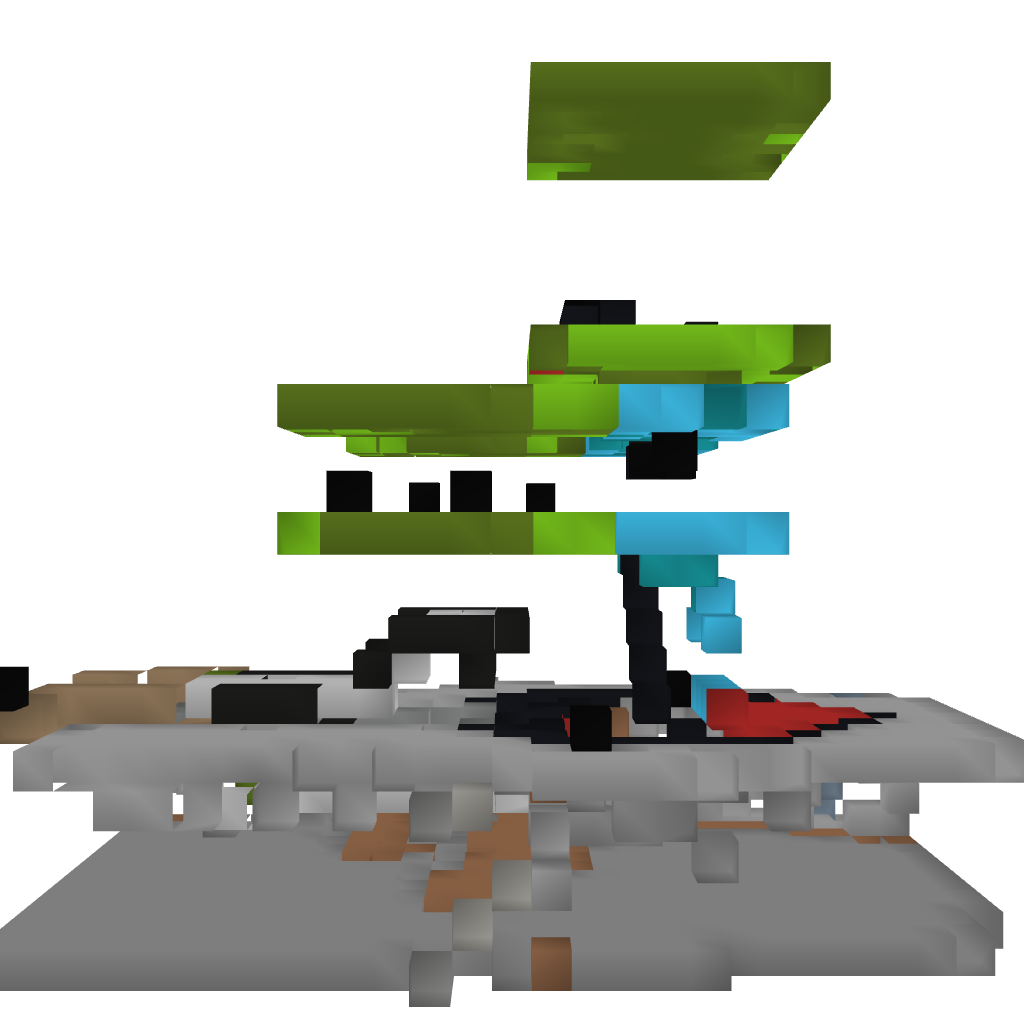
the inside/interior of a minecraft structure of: Small zombie pixelart